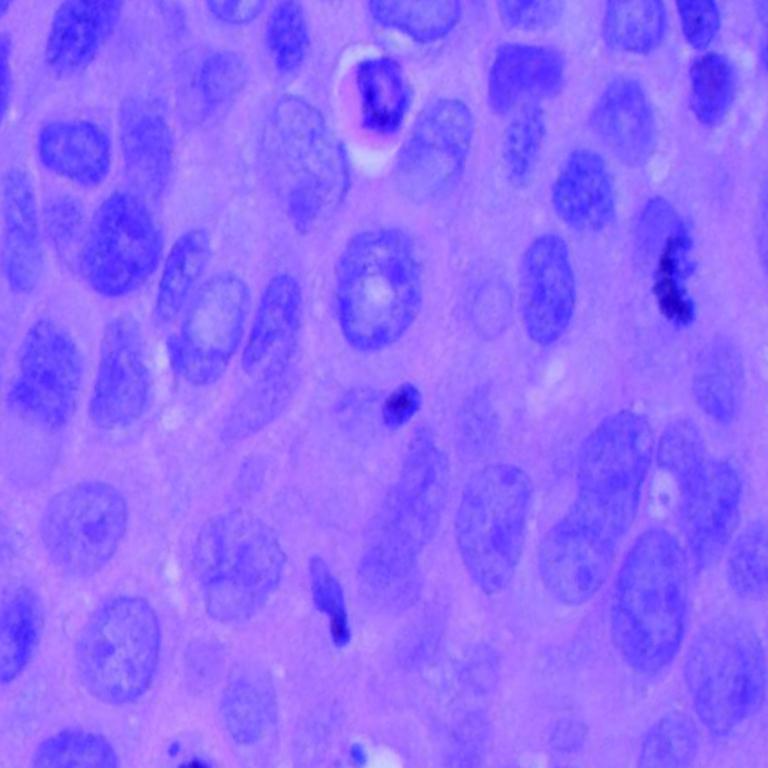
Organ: lung
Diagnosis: squamous carcinomas